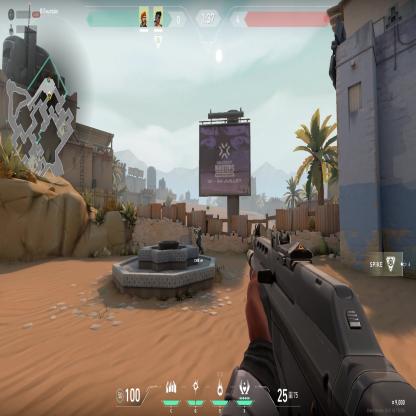
Label: teammate